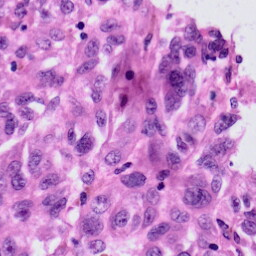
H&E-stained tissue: Skin